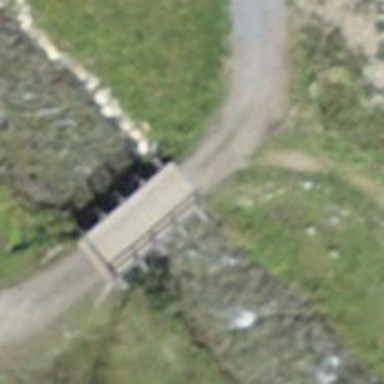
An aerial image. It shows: Track crossing bridge with grade 2 track type.